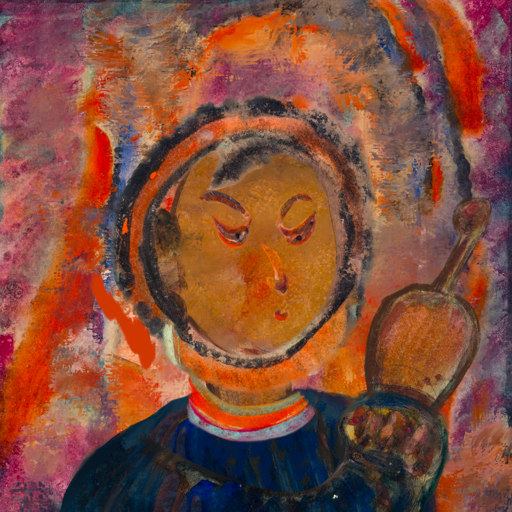
Background: Experience, Head And Neck Side: Pipe, Face Side: Hypocrite, Bust: Pipe, Hair Side: Childish, Head Accessory: Blank, Second Necklace: Blank, Necklace: Sisters, Baby: Blank